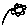
Label: flower